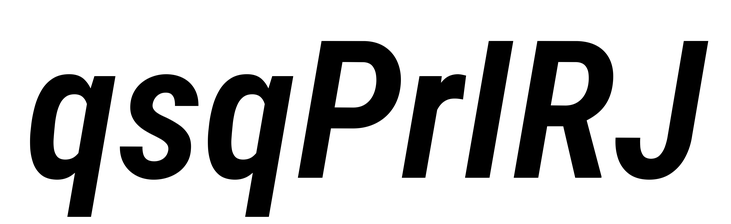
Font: Roboto-Italic_Condensed_SemiBold_Italic